Field crop: maize
Growth stage: 2
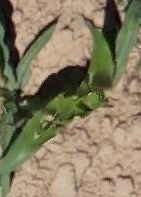
Species: maize